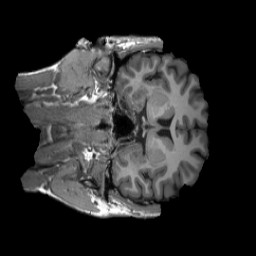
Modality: T1w
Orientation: coronal
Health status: healthy